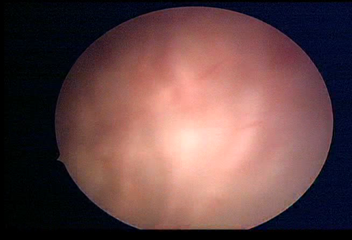
Modality: WLC
Class: Normal mucosa
Bladder cancer association: No